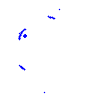
Particle: proton